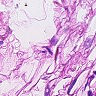
Metastatic tissue present: no